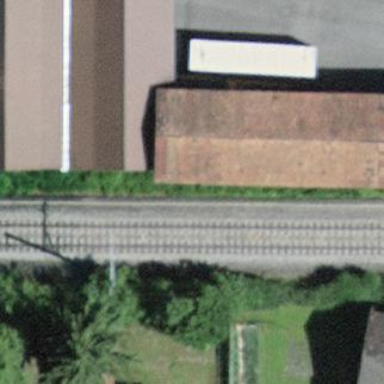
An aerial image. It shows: Warehouse.